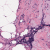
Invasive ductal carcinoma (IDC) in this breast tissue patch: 0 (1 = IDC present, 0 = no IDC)